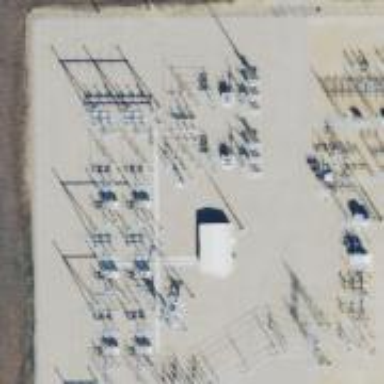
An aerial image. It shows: Switch used for power control.